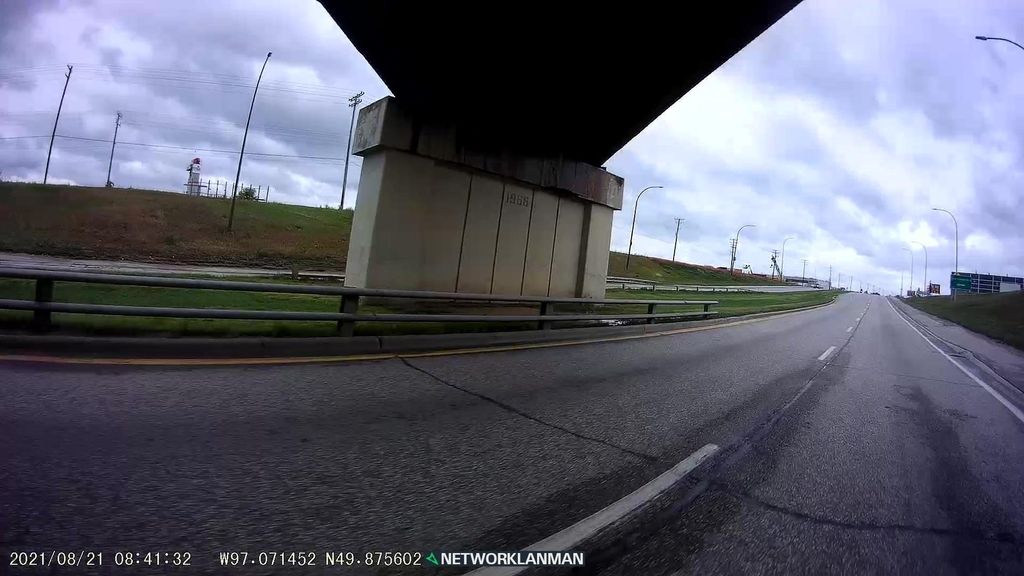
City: winnipeg